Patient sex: M
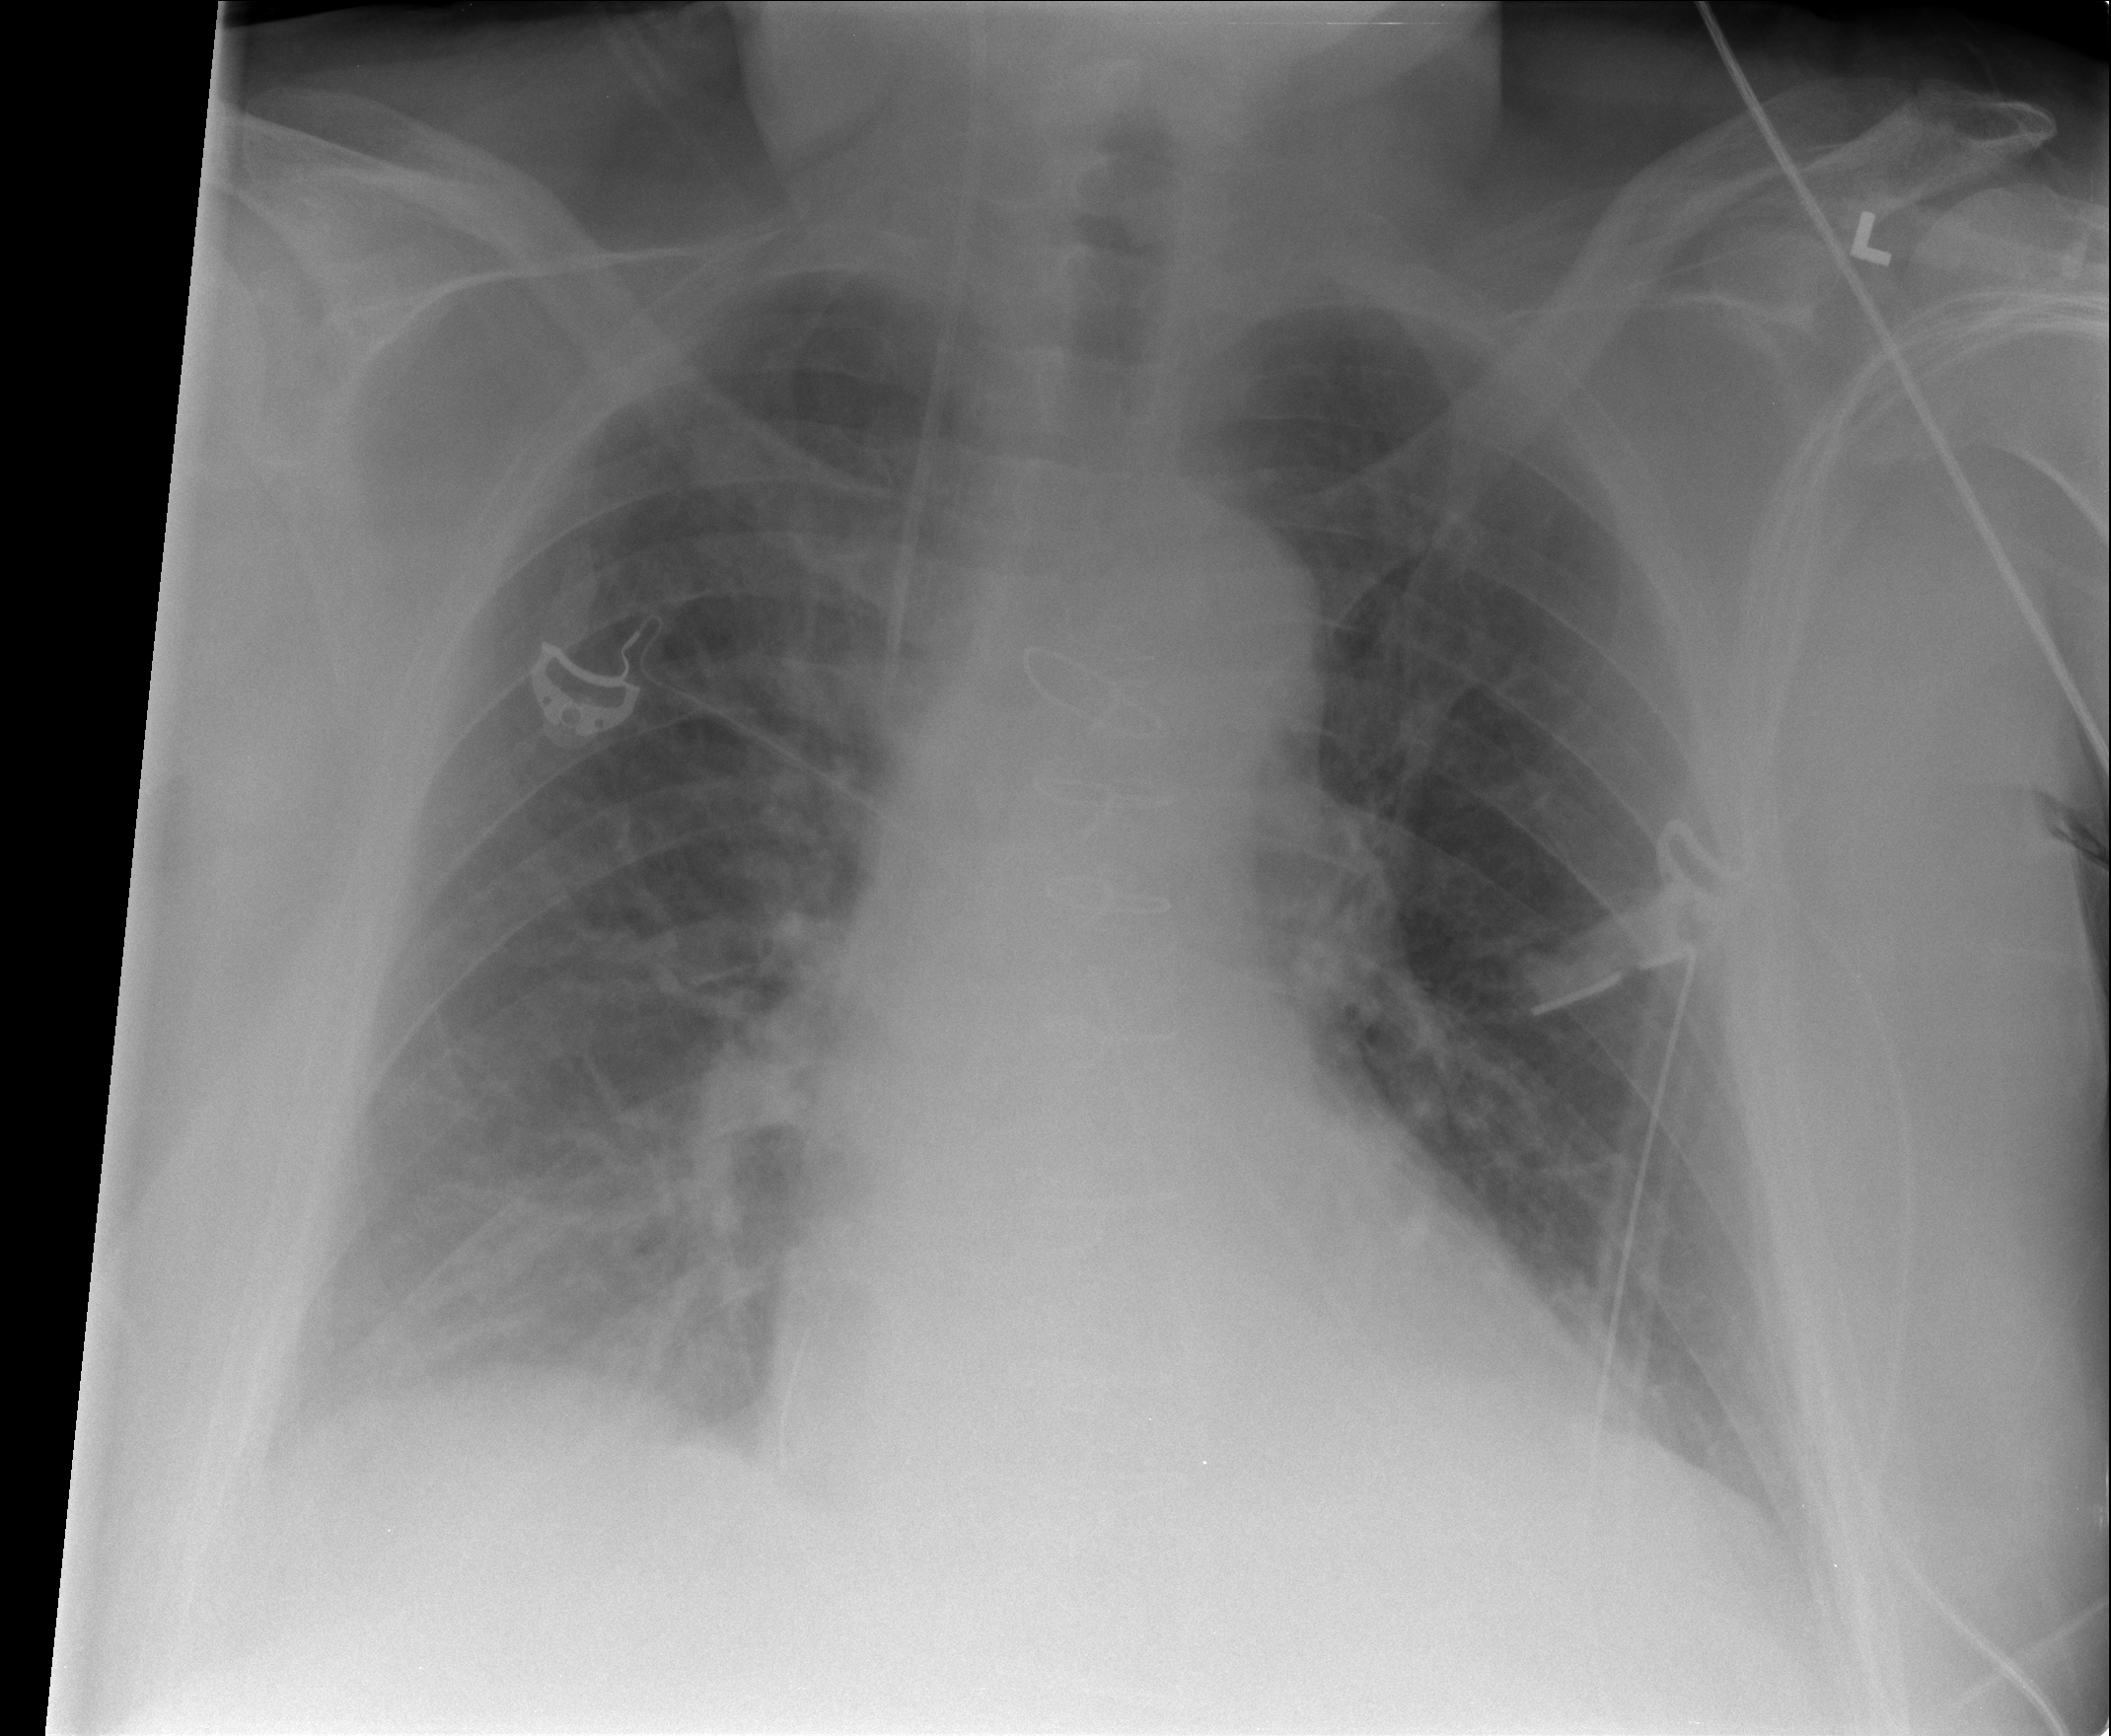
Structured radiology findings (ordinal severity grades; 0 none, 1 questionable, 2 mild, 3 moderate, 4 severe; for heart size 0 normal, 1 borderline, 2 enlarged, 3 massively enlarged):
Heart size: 0
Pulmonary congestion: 2
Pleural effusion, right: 2
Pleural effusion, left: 1
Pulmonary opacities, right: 0
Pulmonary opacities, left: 0
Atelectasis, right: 2
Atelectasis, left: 1